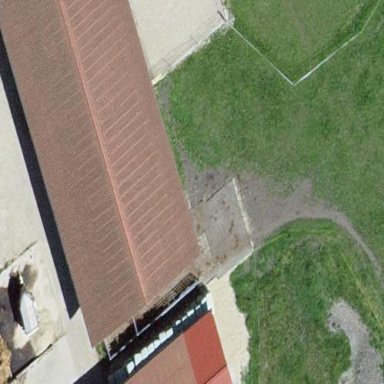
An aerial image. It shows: Barn.